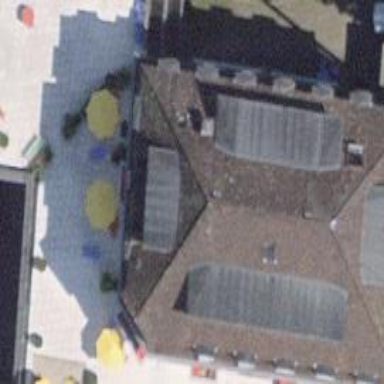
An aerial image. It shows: Hotel.